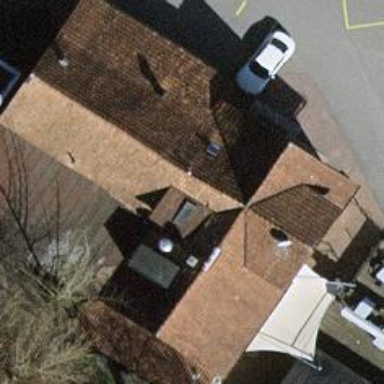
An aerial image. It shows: Restaurant.